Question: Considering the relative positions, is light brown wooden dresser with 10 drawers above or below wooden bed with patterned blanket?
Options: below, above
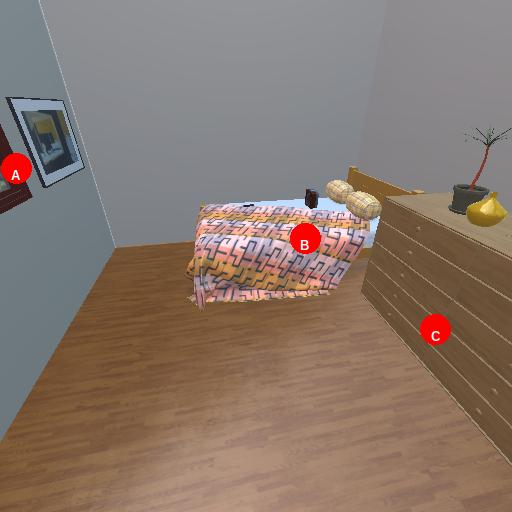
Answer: below